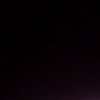
Label: space